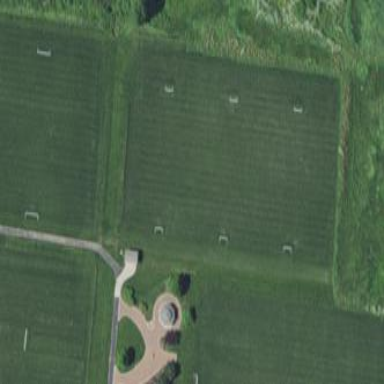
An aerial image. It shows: Soccer pitch for leisureland activities.